Question: I have two problems, first one being the directives aren't working as expected.
I've grabbed the example of swiping only right:
'''
<div class="q-pa-md row justify-center">
<q-card
v-touch-swipe.mouse.right="handleSwipe"
class="custom-area cursor-pointer bg-primary text-white shadow-2 relative-position row flex-center"
style="min-height: 200px; min-width: 300px"
>
<div v-if="info" class="custom-info">
<pre>{{ info }}</pre>
</div>
<div v-else>
Swipe to right only
<q-icon name="arrow_forward" />
</div>
</q-card>
</div>
'''
'''
setup() {
const info = ref(null)
return {
info,
handleSwipe({evt, ...newInfo}) {
info.value = newInfo
}
}
}
'''
When I swipe left I get this:

I shouldn't be able to trigger this right? So imagine I want to slide through items horizontally, if I'm catching the up and down events, I mess up with scrolling, I can't even ignore them.
The other problem is using this with images, I've used the draggable="false" like stated in the docs, and it does not trigger the swipe. Example:
'''
<div
v-touch-swipe.horizontal="handleSwipe"
class="flex row cursor-pointer"
@click="$router.push({
name: 'productDetails',
params: {
id: product.id
}
})"
>
<q-img
:src="imageSource"
:draggable="false"
placeholder-src="~assets/placeholder.png"
@dragstart.prevent
loading="lazy"
spinner-color="primary"
:srcset="sourceSet"
sizes="(max-width: 400px) 400w,
(min-width: 400px) and (max-width: 800px) 800w,
(min-width: 800px) and (max-width: 1200px) 1200w,
(min-width: 1200px) 1600w"
/>
</div>
'''
I can't reproduce this on jsfiddle though:
<URL>
Docs: <URL>
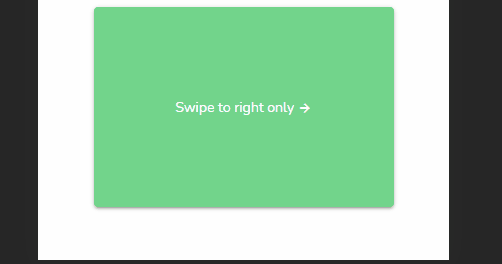
Answer: Upgraded to last RC, fixed the problem.